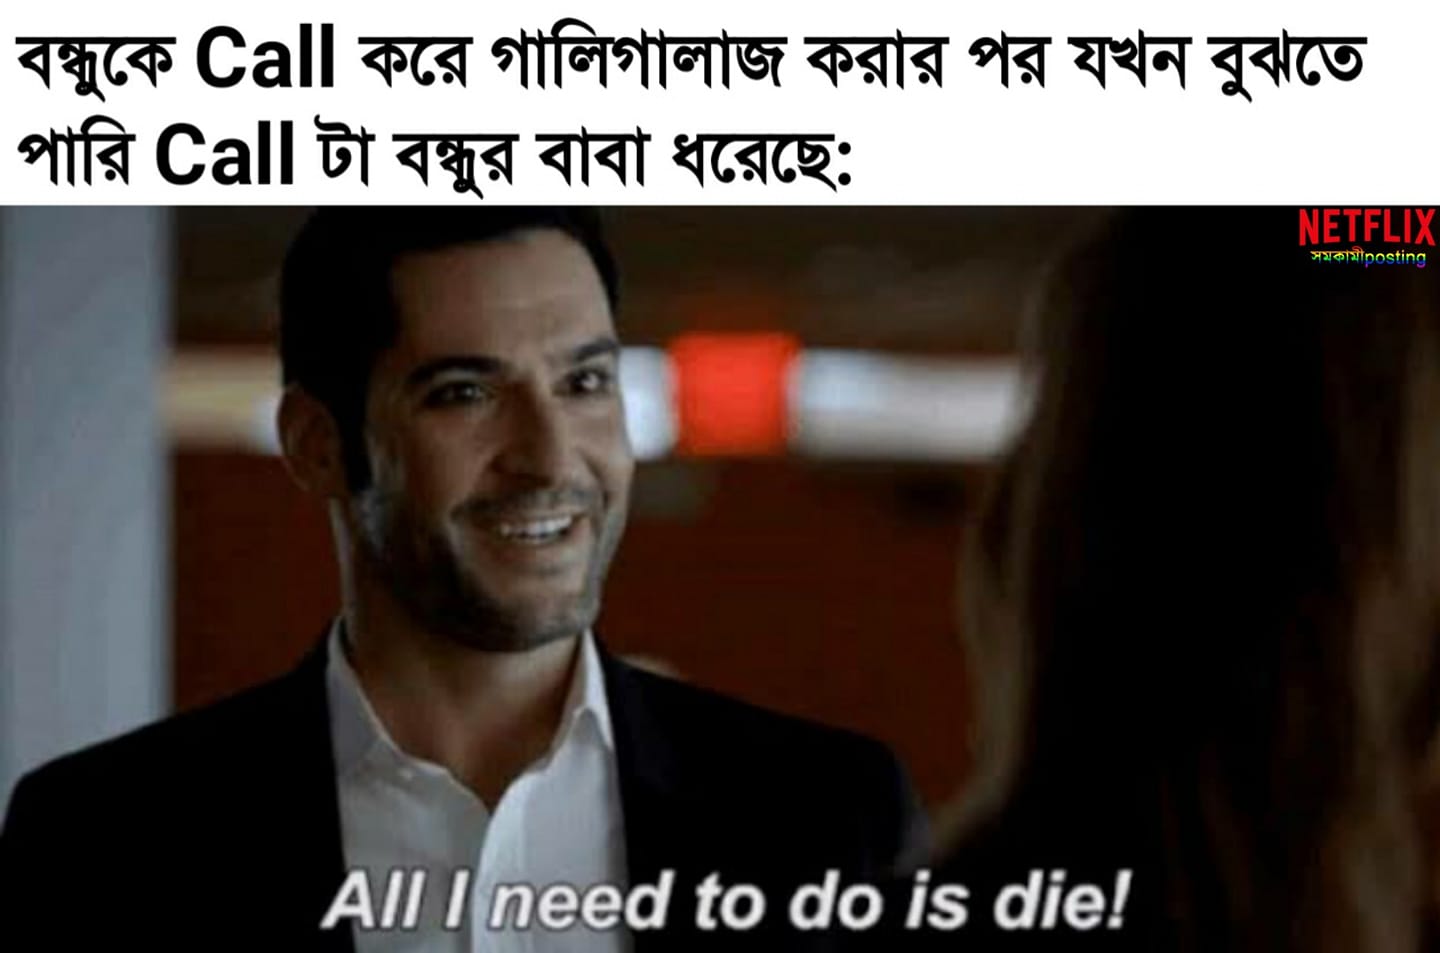
Caption: বন্ধুকে Call করে গালিগালাজ করার পর যখন বুঝতে পারি Call টা বন্ধুর বাবা ধরেছে      All I need to do is die !
Label: non-hate